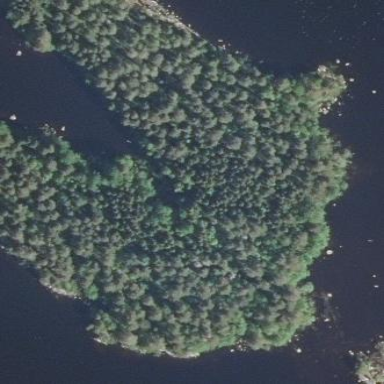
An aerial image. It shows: Islet covered with woodland.